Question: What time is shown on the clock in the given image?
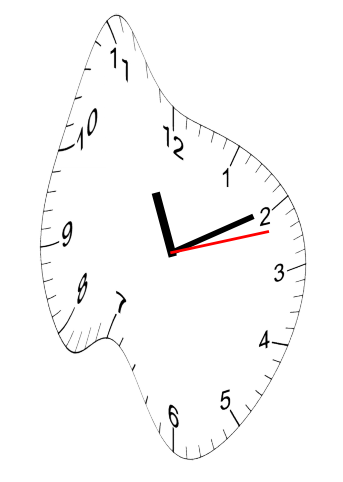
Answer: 11:10:12